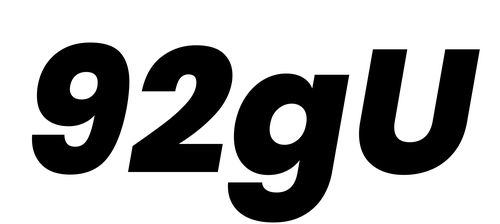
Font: Poppins-ExtraBoldItalic